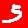
Digit: 5